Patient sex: M
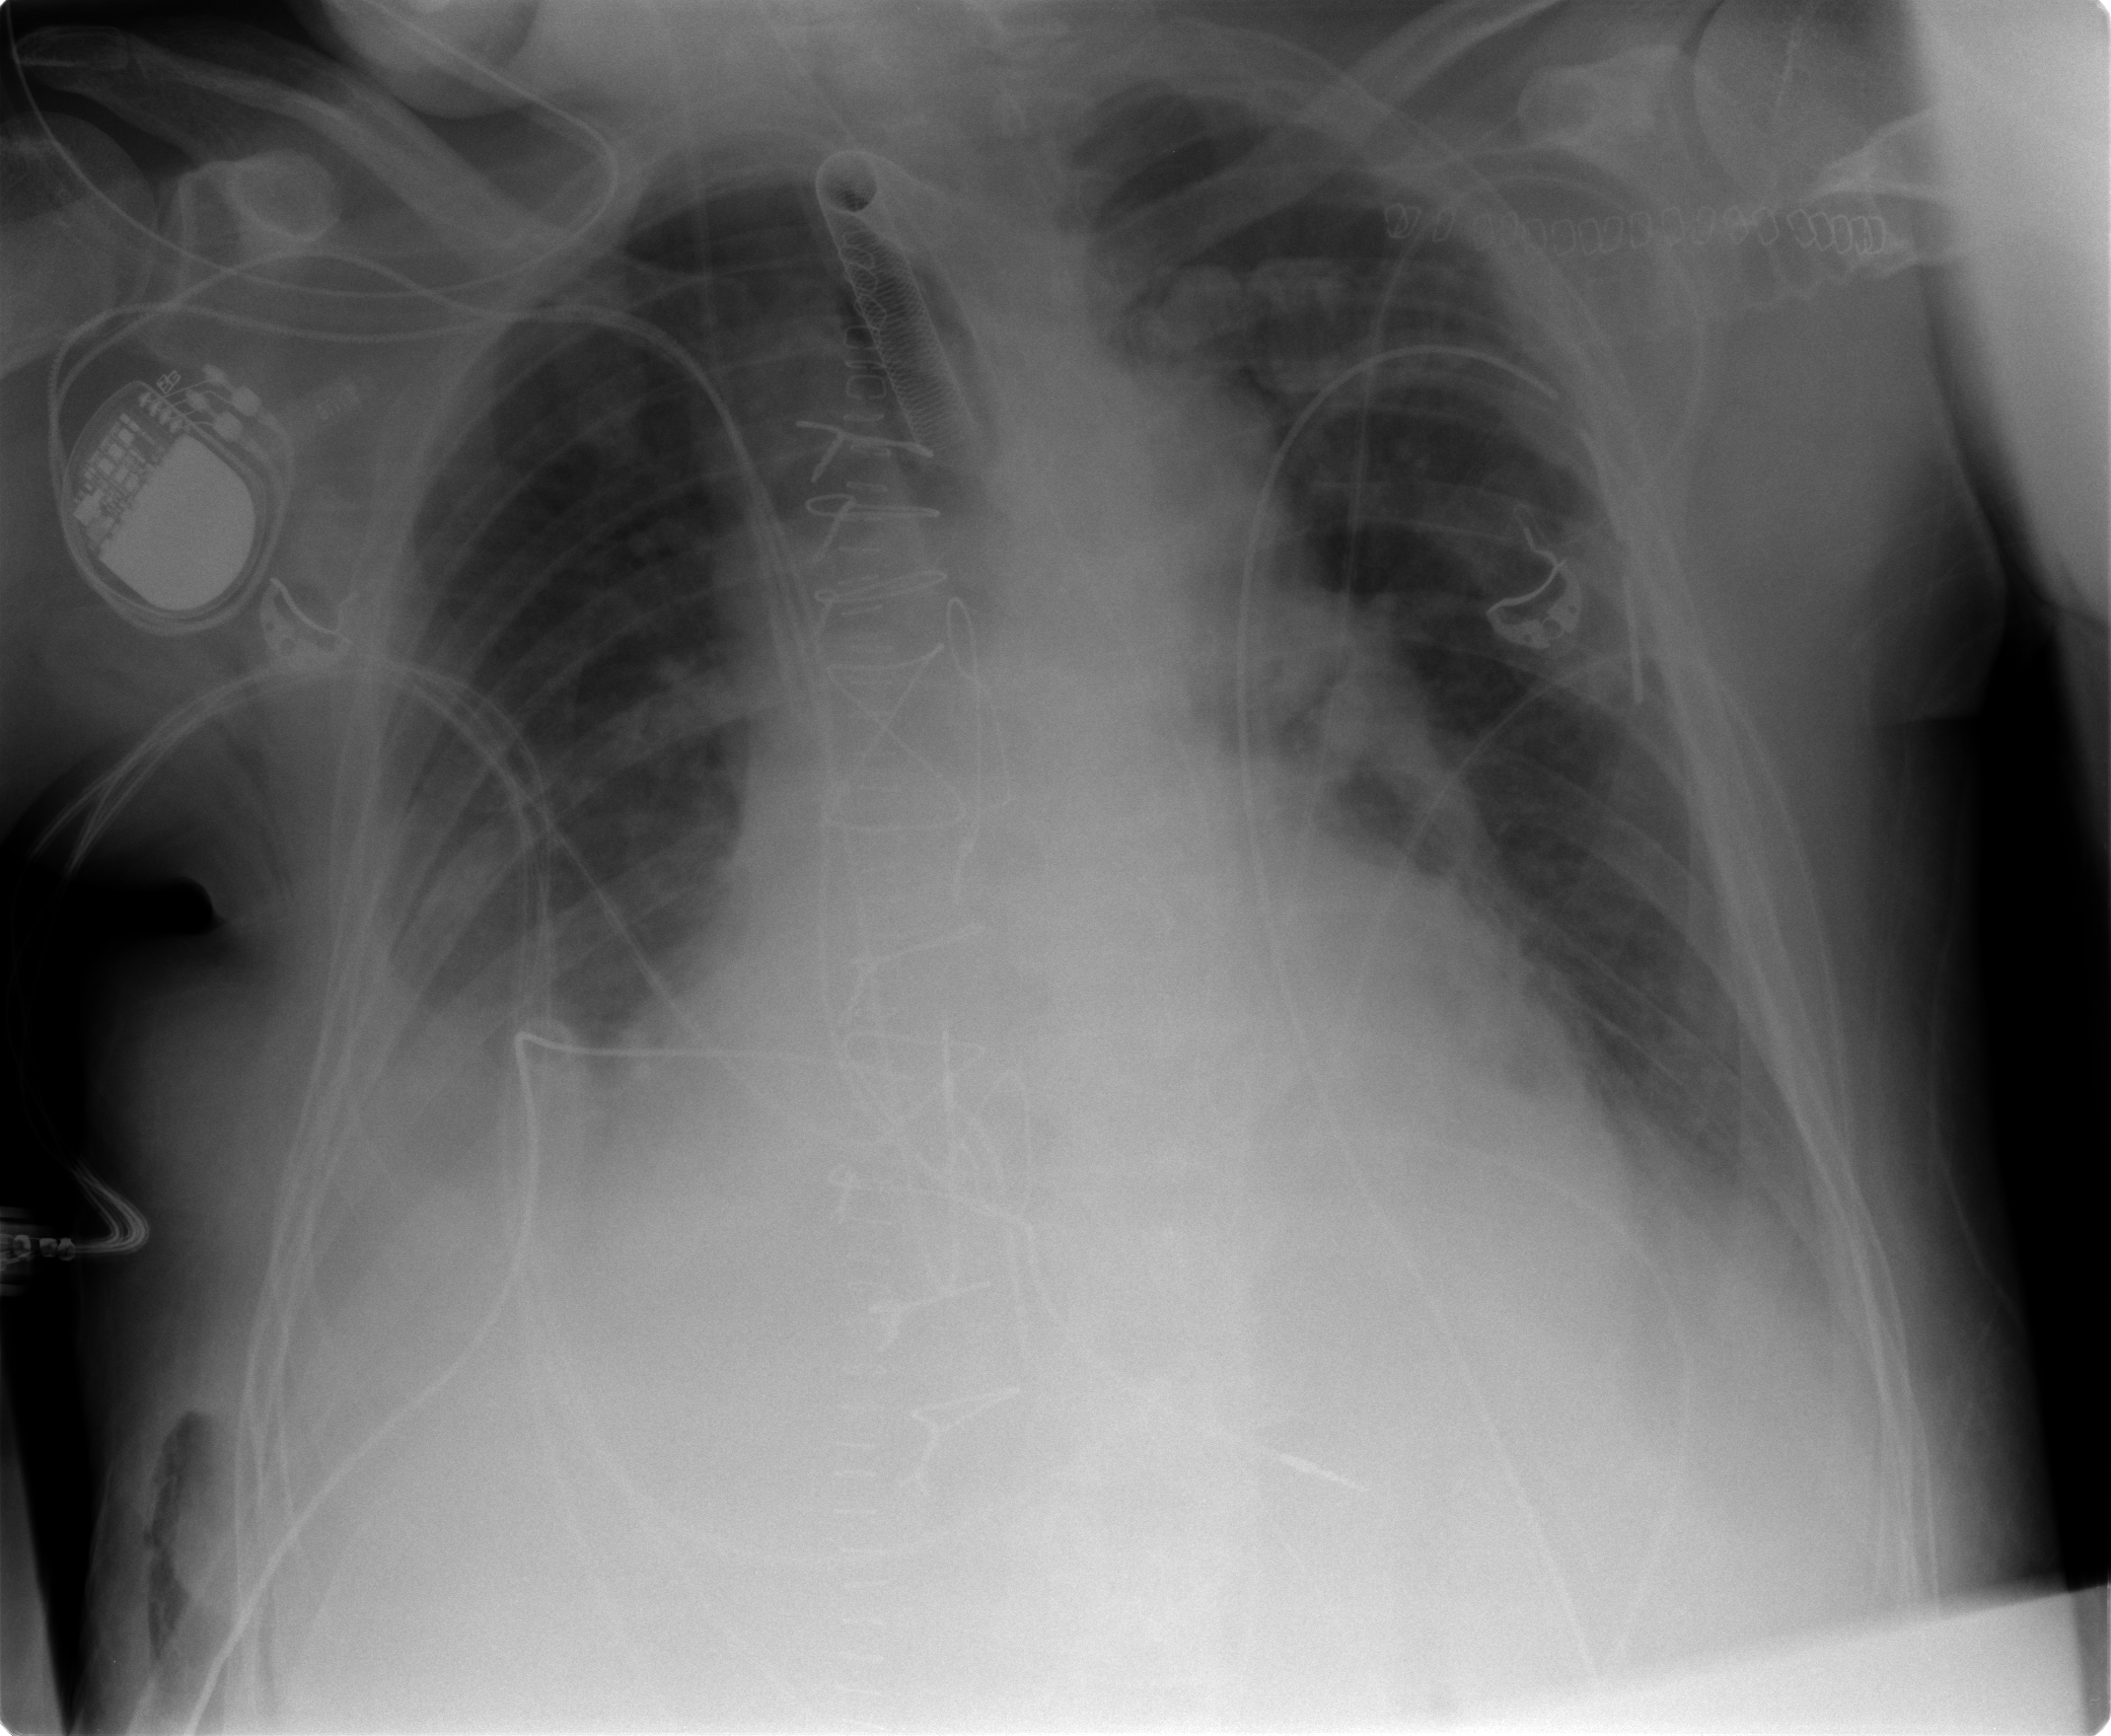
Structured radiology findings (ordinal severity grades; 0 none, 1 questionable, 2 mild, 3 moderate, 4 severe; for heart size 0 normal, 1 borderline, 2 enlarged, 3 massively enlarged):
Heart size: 2
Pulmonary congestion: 2
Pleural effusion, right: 2
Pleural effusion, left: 2
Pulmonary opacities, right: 0
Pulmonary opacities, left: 0
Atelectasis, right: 2
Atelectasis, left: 2